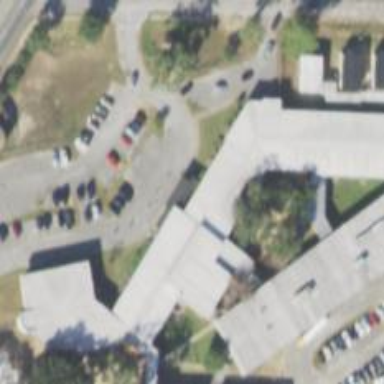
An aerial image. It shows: Parking space.